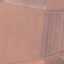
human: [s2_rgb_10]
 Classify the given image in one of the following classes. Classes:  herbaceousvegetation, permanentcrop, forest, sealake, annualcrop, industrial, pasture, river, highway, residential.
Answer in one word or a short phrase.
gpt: AnnualCrop